Question: I can use the <URL> to use a character with a manually chosen alternative glyph. But how can I then retrieve that glyph ID programmatically?

I am currently using 'IDrawingStyle::GetSpecialGlyph', but it only works if the underlying character does not have a Unicode representation. But, say, if I drop some alternate glyph for the character U+0041 LATIn CAPITAL LETTER A in a document using the Glyphs panel, the underlying character will be U+0041, so 'IDrawingStyle::GetSpecialGlyph' will not work. How can I programmatically retrieve that glyph ID?
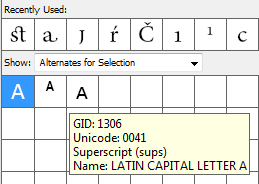
Answer: You can get this by navigating the wax. Iterate the wax strand with 'CallbackWaxIterator', and then, for each wax run boss on a wax line, obtain the 'IWaxGlyphs' interface and use 'PeekGlyphArray' or 'MapCharsToGlyphs' in combination with 'GetGlyphAt'.